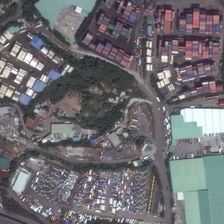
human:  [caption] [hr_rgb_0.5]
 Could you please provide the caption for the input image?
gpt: many industrial buildings and some green trees are in an industrial area .

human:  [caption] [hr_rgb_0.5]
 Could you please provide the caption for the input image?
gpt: many industrial buildings and some green trees are in an industrial area .

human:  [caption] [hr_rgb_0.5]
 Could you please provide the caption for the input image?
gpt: the industrial houses in the street are neatly arranged .

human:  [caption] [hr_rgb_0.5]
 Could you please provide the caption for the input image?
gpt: many fields near the industrial area near the road .

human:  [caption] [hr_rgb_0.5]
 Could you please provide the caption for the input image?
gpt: the industrial houses in the street are neatly arranged .